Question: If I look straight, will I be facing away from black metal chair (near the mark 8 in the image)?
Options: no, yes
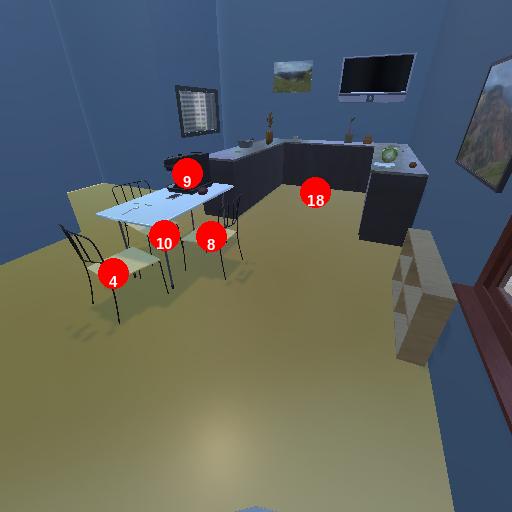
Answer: no